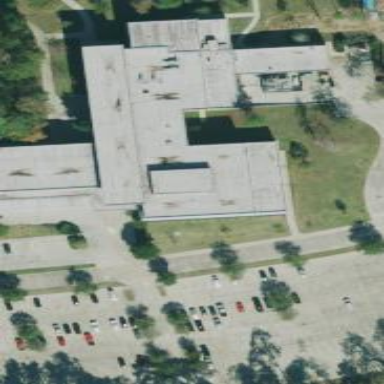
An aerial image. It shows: College building.